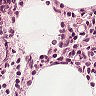
Metastatic tissue present: no